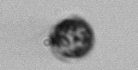
Label: Dinophyceae